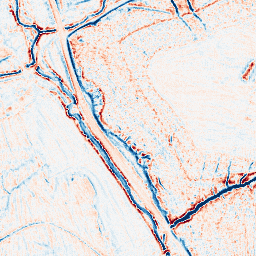
Category: edge_preserving
Decomposition family: bilateral
Decomposition parameters: d: 9
sigma_color: 25
sigma_space: 150
Upsampling method: fft_zeropad
Upsampling parameters: scale: 8
Upsampling scale: 8